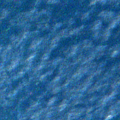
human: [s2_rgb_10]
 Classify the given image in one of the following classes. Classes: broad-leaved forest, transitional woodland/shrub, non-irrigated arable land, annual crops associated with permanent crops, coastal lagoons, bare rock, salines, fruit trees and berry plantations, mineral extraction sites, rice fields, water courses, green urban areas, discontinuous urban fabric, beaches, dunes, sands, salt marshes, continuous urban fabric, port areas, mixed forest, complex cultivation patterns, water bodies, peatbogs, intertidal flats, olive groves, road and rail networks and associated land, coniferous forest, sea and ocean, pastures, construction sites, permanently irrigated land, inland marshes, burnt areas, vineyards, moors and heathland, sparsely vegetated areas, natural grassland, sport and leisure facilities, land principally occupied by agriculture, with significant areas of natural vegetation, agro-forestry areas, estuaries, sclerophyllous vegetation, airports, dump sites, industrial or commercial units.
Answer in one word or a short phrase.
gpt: sea and ocean